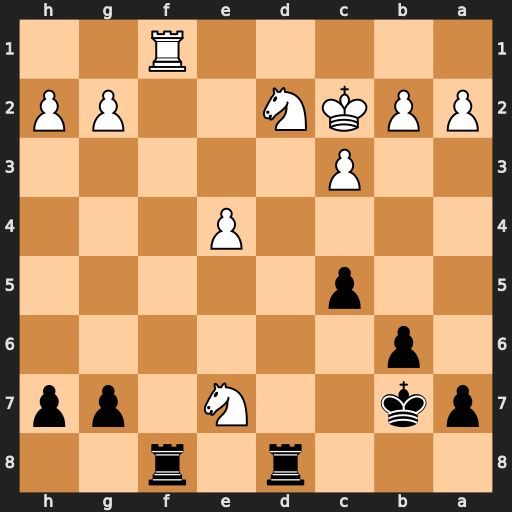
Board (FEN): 3r1r2/pk2N1pp/1p6/2p5/4P3/2P5/PPKN2PP/5R2
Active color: b
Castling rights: -
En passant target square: -
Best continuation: Rxd2+ Kxd2 Rxf1